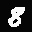
Label: 8